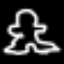
Label: frog